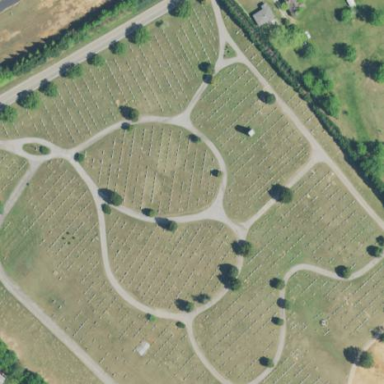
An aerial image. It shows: Cemetery.